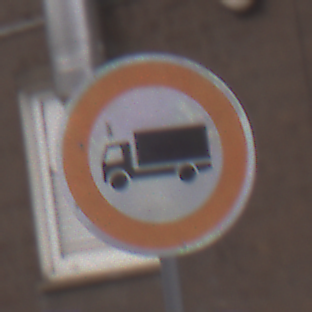
Verkehrszeichen: VerbotFuerKraftfahrzeugeUeberDreiKommaFuenfTonnen
Umgebung: Outdoor, Urban
Tageszeit: MorningAfternoon
Wetter: Overcast
Licht: Natural
Jahreszeit: NotSpecified
Kontrast: LowContrast